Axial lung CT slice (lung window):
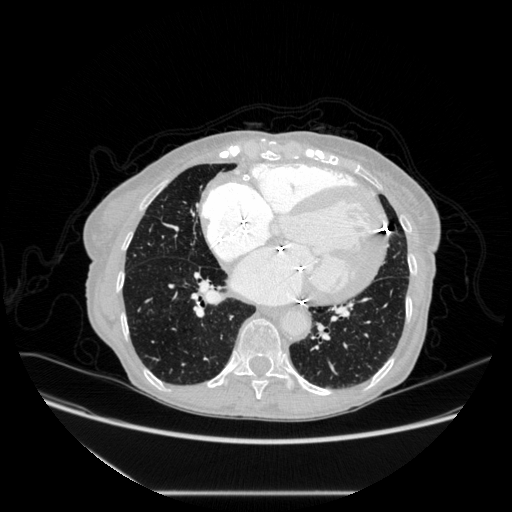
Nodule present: no